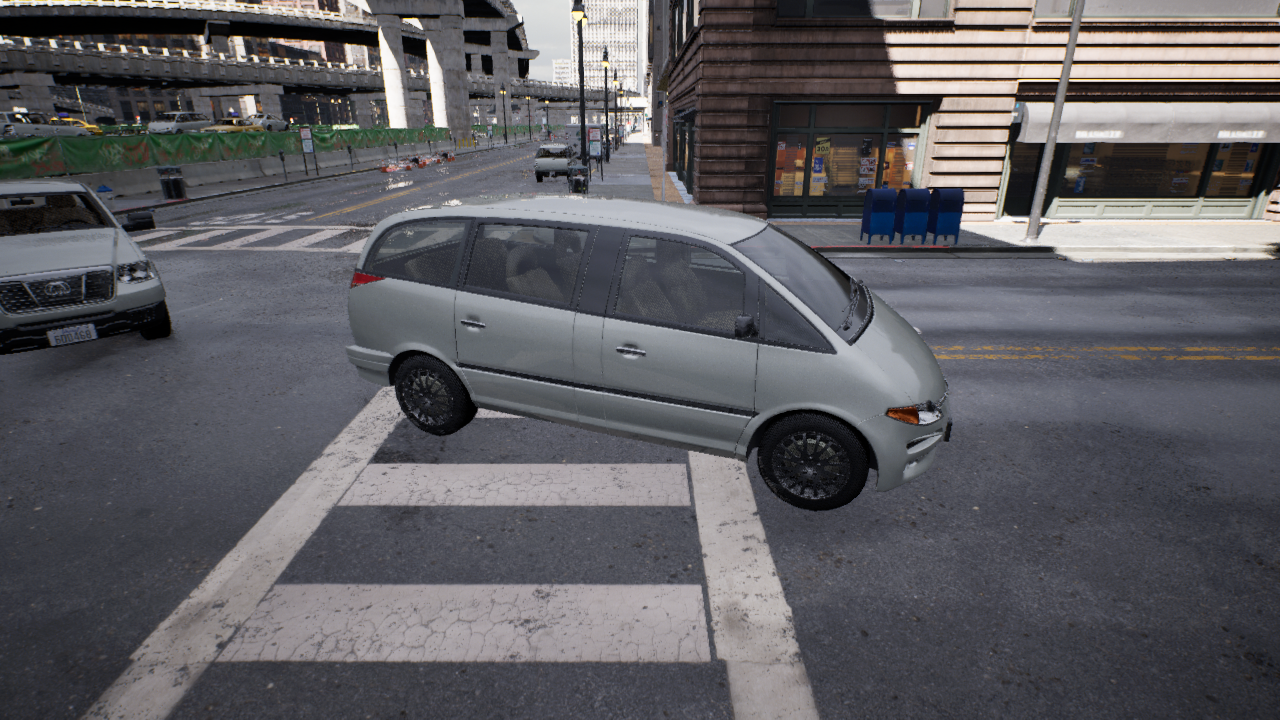
Venue: intersection
Lighting: clear day
Vehicle rig: minivan